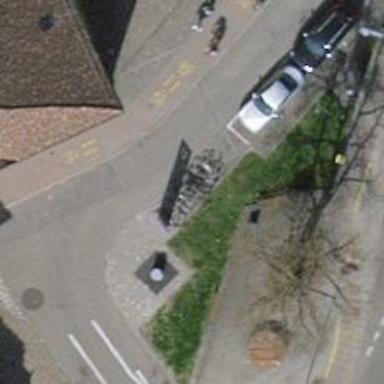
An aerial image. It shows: Bicycle parking facility.